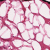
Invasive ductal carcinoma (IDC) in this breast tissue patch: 0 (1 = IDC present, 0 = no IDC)